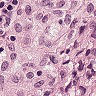
Metastatic tissue present: no